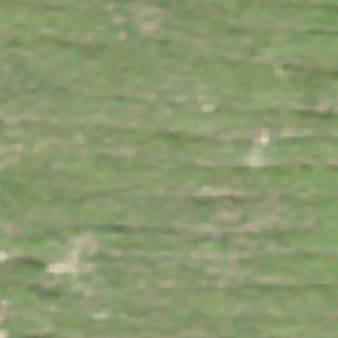
Label: other